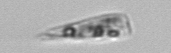
Label: Licmophora